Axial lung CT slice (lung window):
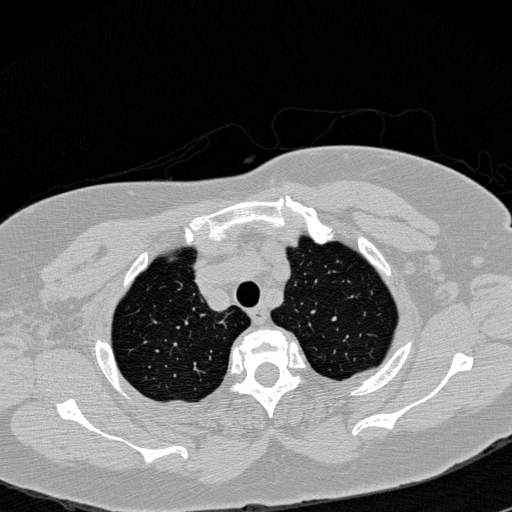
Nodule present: no